Interaction volume radius: 10 \u00c5
Interaction volume height: 20 \u00c5
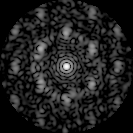
Disorder parameter: 0.6799